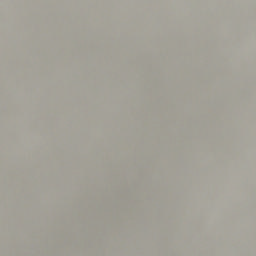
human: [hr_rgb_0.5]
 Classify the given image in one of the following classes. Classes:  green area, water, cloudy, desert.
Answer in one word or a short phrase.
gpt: cloudy